Question: While testing a simple JavaScript 'while' loop in the Firefox DevTools' console, I noticed that the last line of the output is different than in other consoles. Is this a bug in those tools? Can I change this e.g. in the settings manually?
Example:

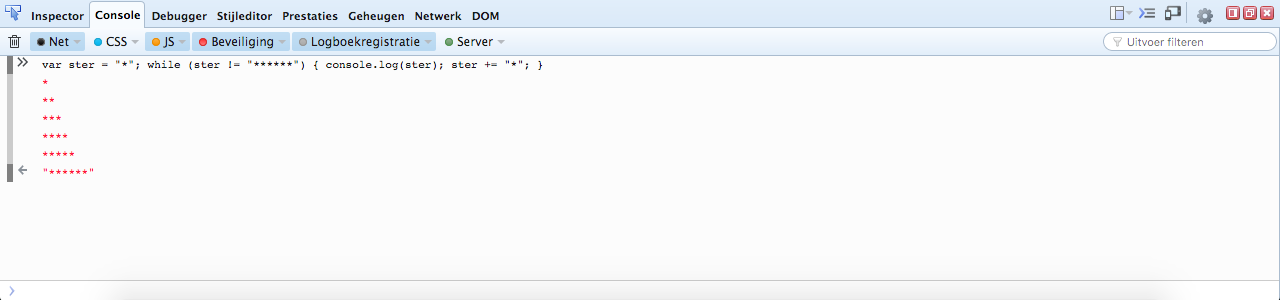
Answer: The last line of the output is the value returned from the executed script, as I described in the <URL>.
This return value is shown in all developer tools:
<URL>
<URL>
<URL>
<URL>